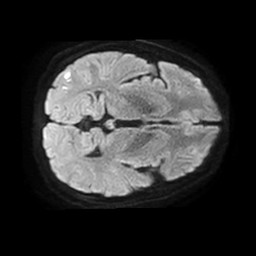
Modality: TRACE
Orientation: axial
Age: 44
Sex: female
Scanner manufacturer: philips
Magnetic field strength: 1.5 T
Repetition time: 3.654 s
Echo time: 0.07117 s